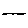
Label: line